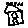
Label: house